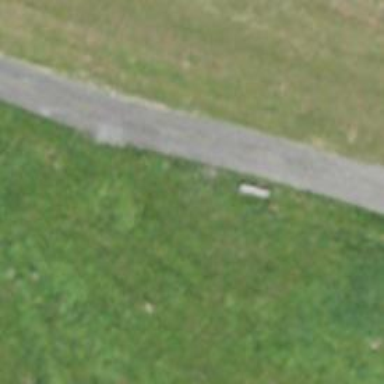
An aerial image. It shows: Bench for seating.